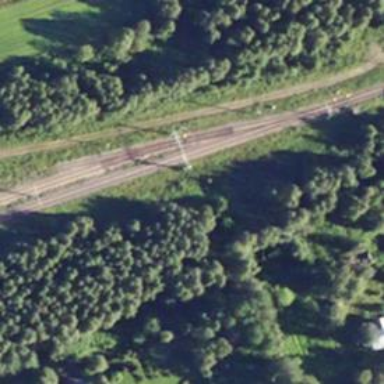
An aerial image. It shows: Siding railway line with electrified contact line for the trains.